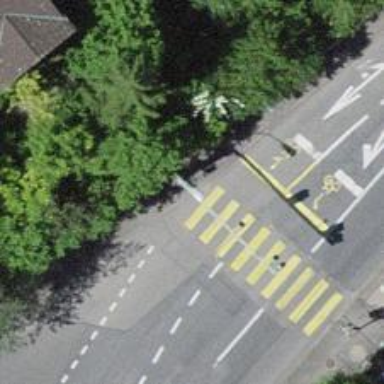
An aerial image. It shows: Asphalt footway with zebra crossing.